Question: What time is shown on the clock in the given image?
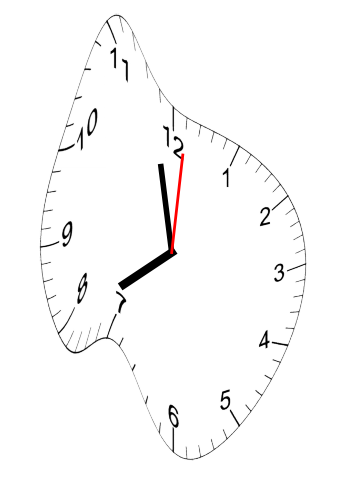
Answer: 07:58:01